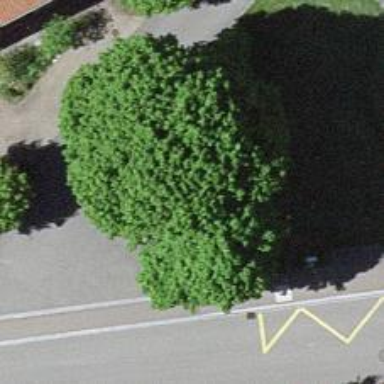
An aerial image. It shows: Bench.